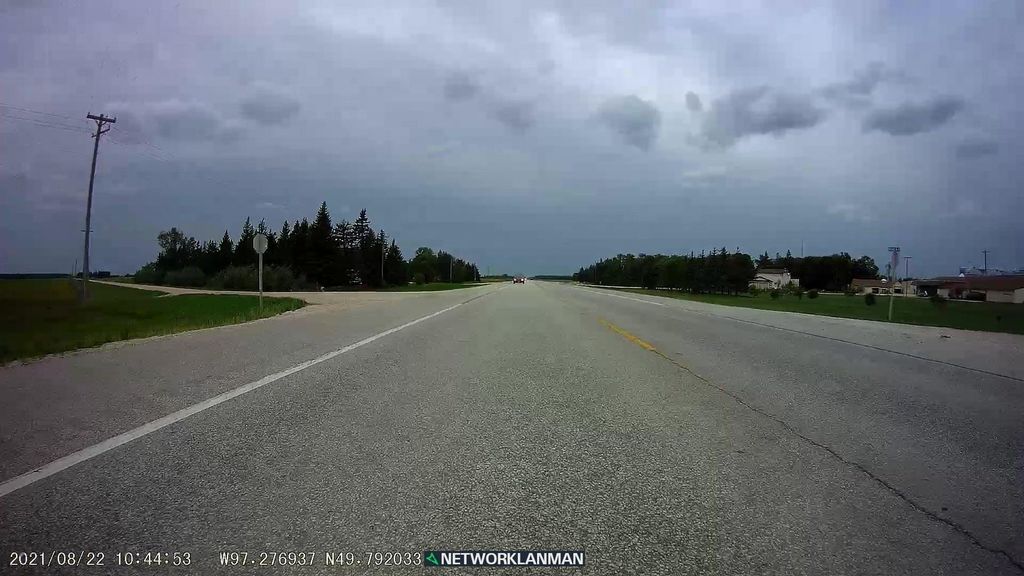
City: winnipeg